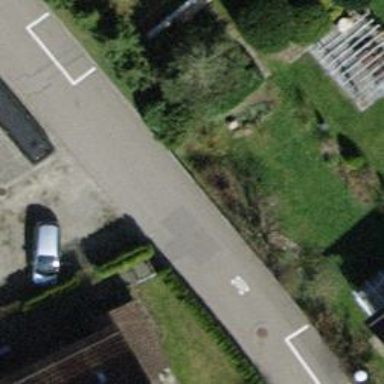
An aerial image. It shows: Hedge barrier.